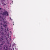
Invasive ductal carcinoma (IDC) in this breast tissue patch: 1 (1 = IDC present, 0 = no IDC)